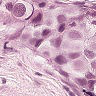
Metastatic tissue present: yes